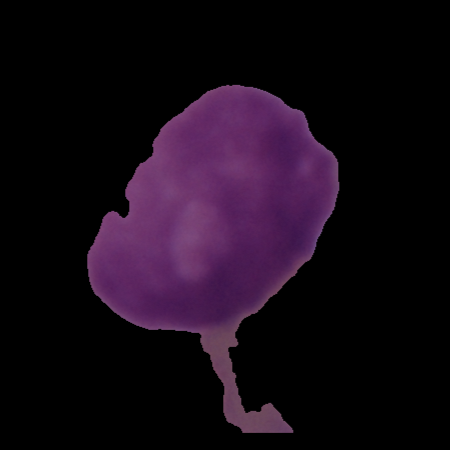
Label: cancer